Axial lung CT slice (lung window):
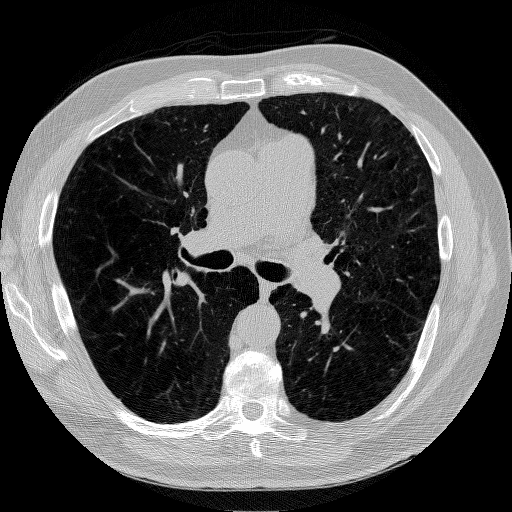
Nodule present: no